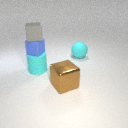
large cyan rubber cylinder to the left of large cyan rubber sphere